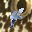
Label: 4